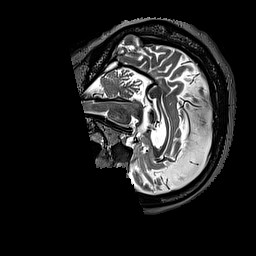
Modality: T2w
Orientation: sagittal
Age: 56
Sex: female
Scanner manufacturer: siemens
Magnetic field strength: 3 T
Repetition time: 3.2 s
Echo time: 0.567 s